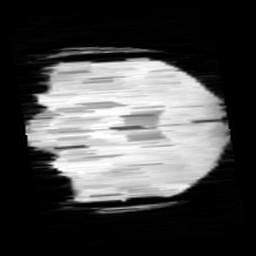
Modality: minIP
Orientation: coronal
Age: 10
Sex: female
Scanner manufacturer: siemens
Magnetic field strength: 3 T
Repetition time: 0.027 s
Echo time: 0.02 s